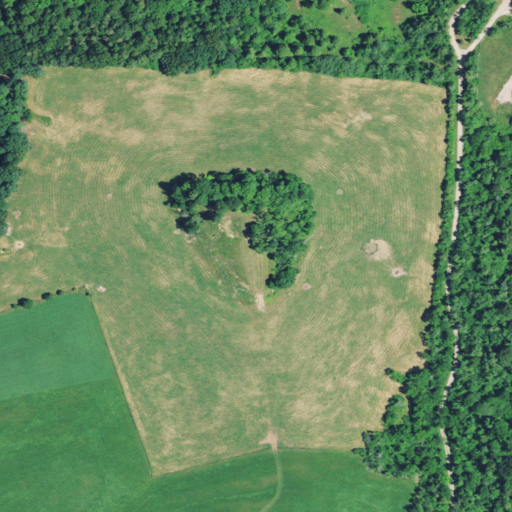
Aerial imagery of mountain in Ohio named Green Knobs containing pasture, deciduous forest, barren land, open development, shrub, and mixed forest